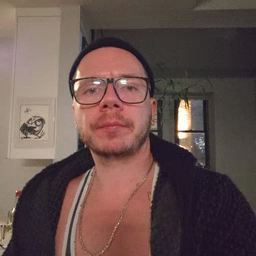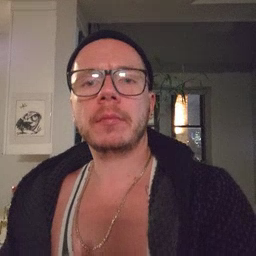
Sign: like